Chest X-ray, AP view. Patient: 42 years old, sex F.
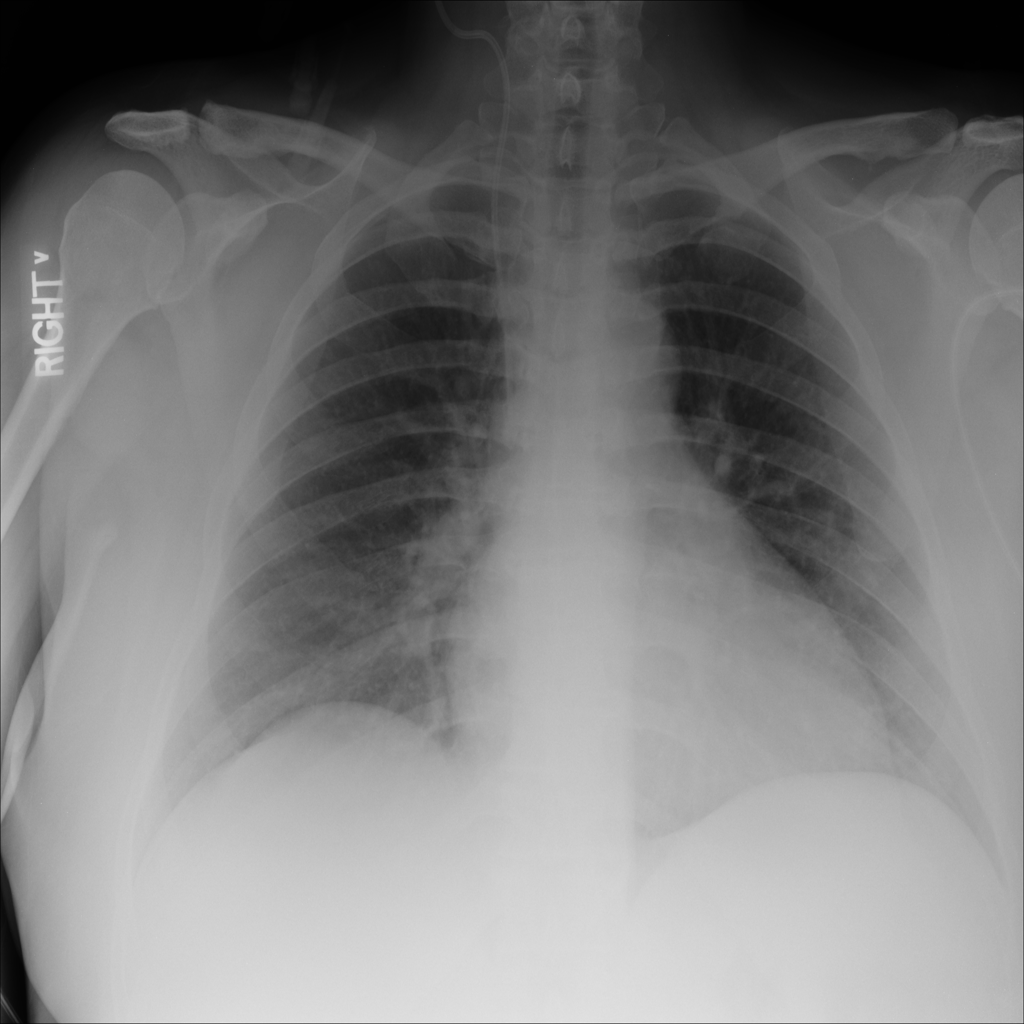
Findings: No Finding